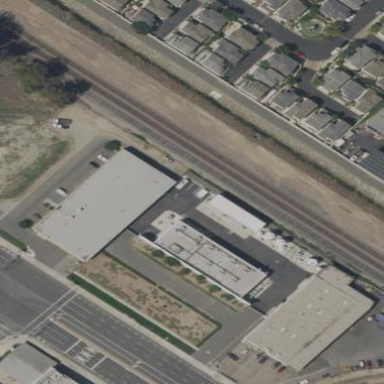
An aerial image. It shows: Commercial building.